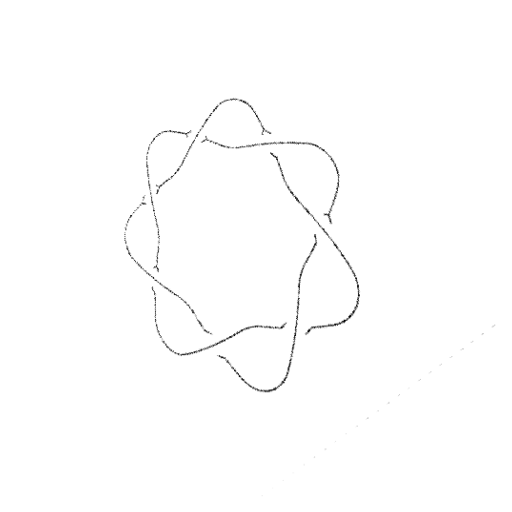
Crossing number: 7